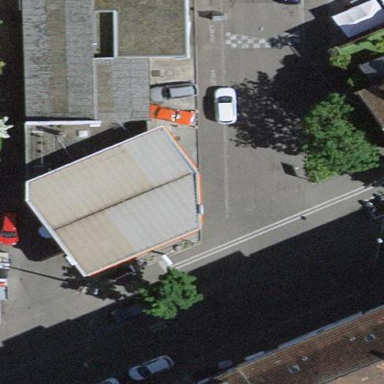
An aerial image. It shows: Fuel station located under roof.